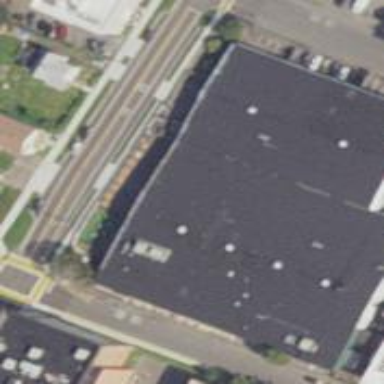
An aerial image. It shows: Building.